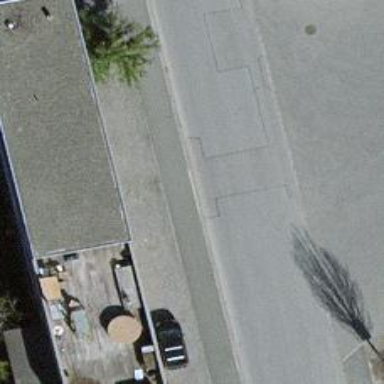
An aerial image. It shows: Building with flat roof.